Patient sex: F
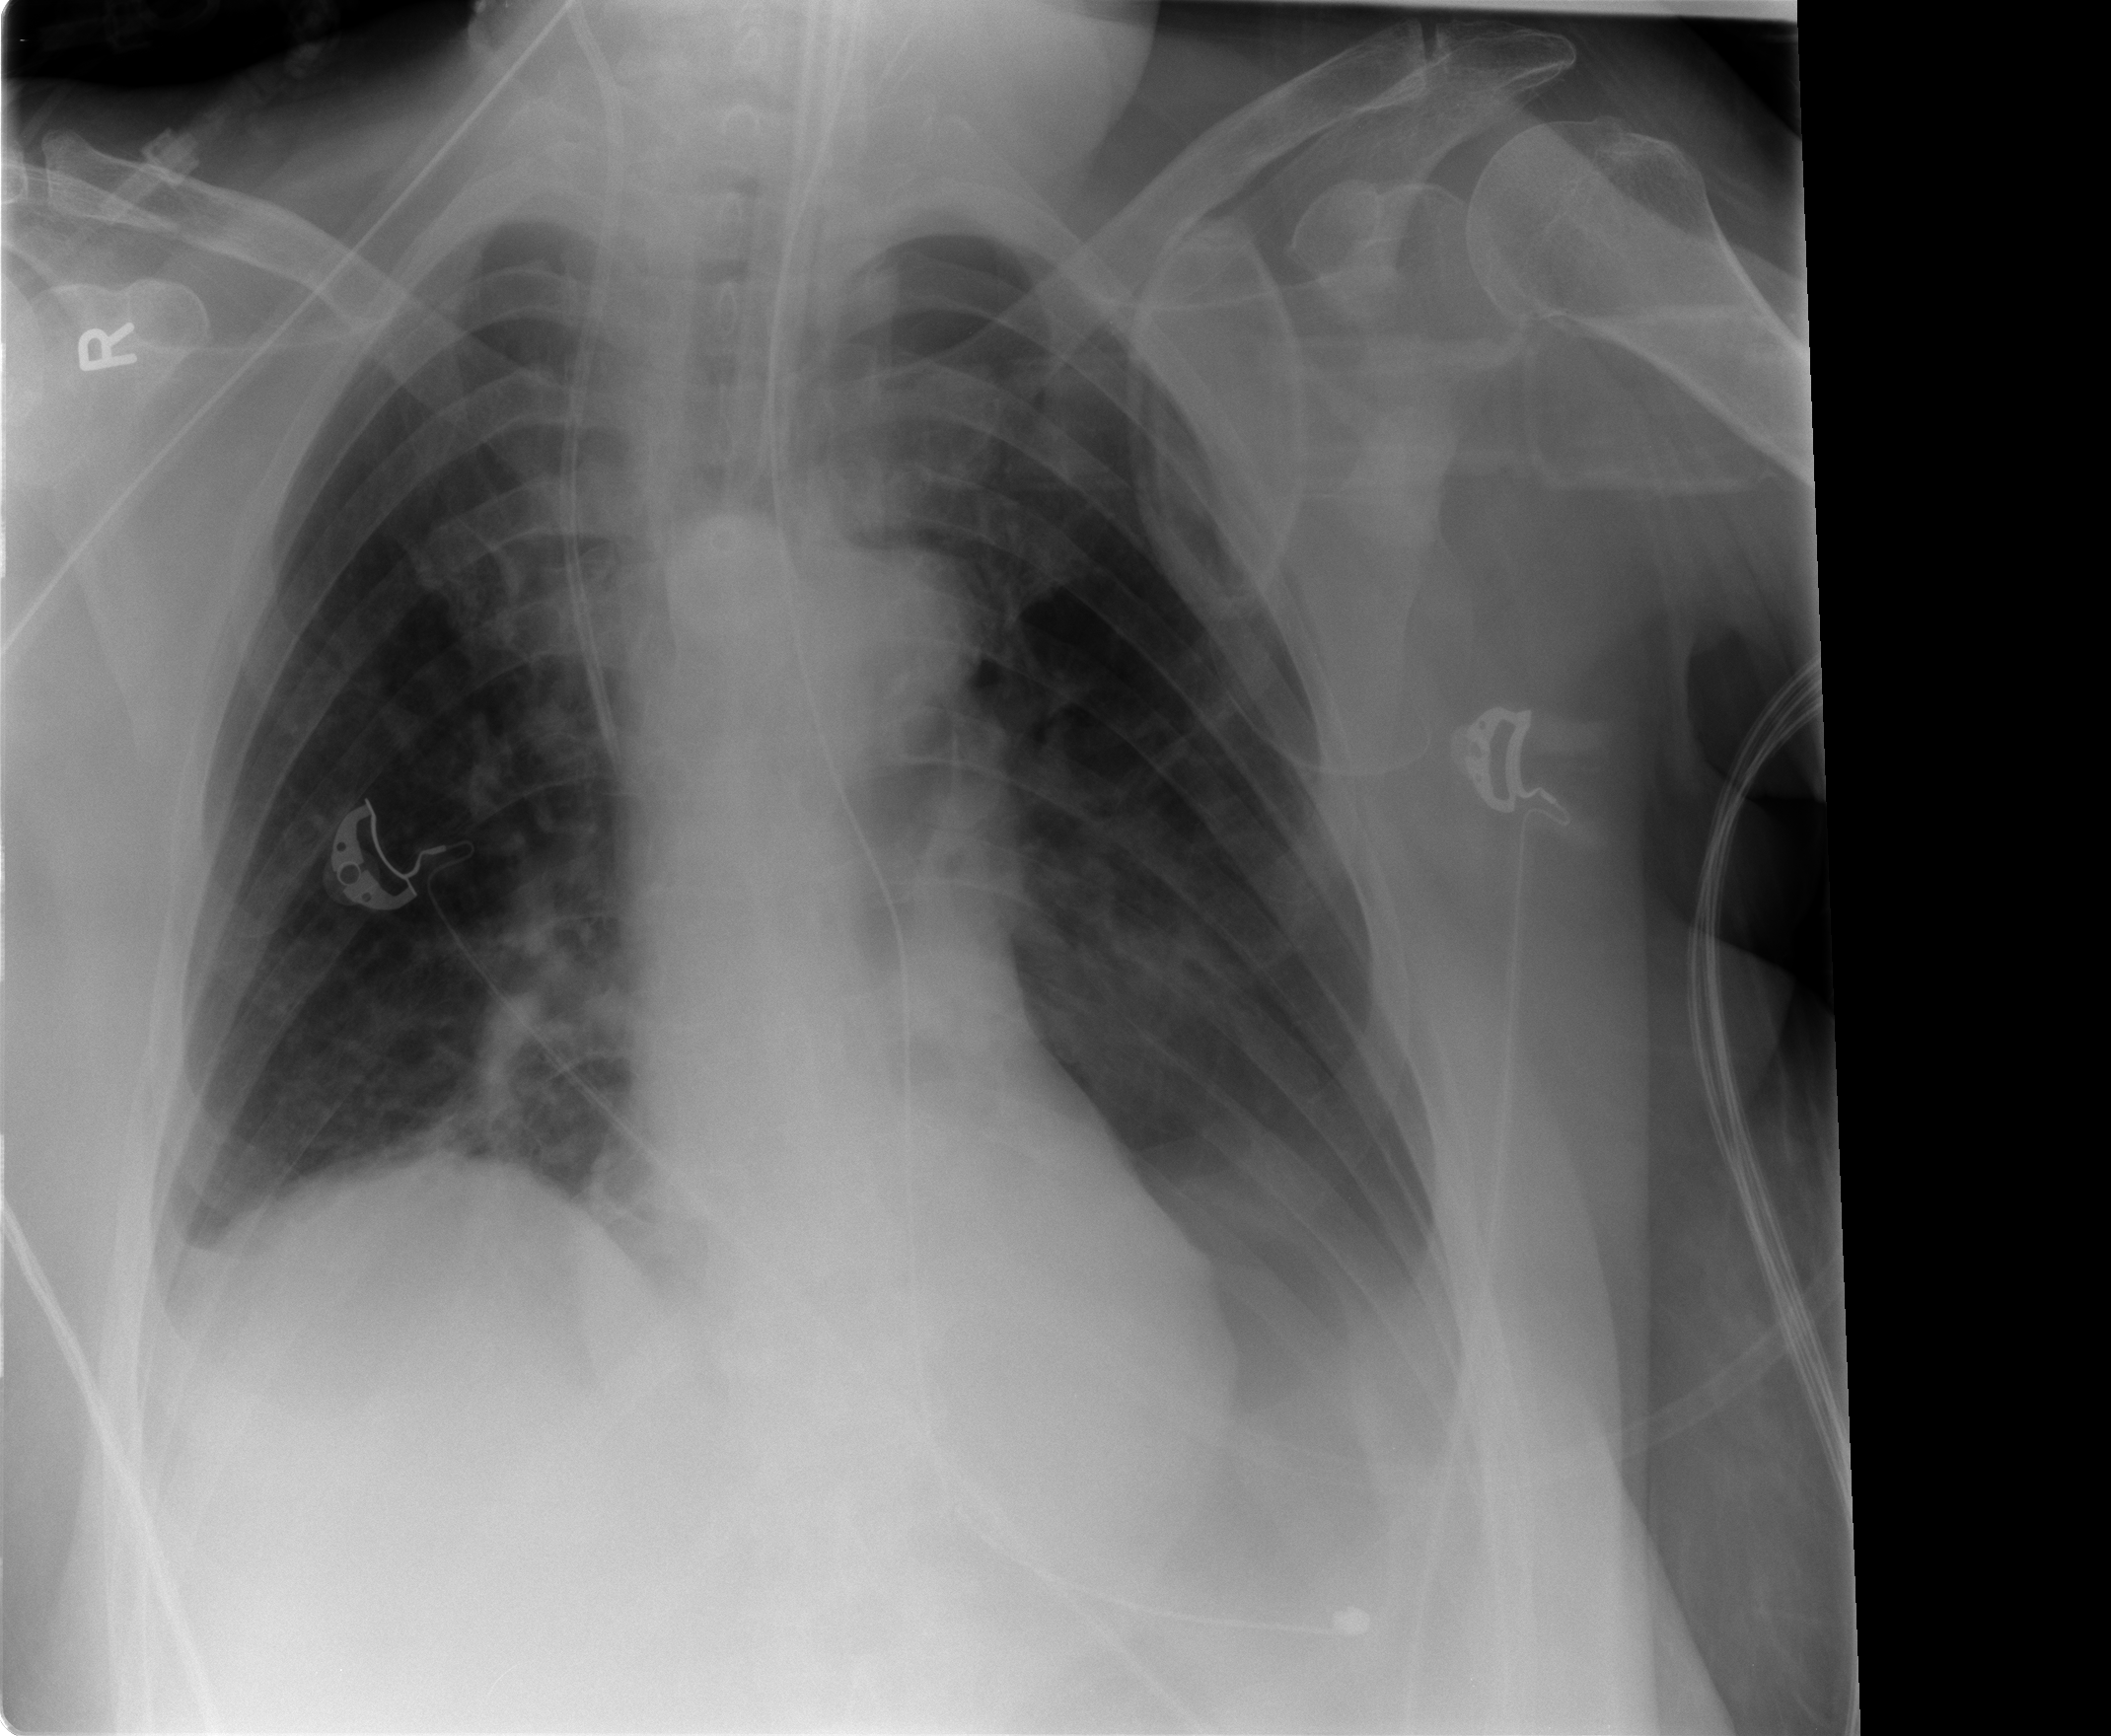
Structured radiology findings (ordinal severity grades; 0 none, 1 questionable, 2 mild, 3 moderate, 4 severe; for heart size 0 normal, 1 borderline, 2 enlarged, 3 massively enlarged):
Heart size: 0
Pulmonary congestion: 0
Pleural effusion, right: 1
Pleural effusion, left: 1
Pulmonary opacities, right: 0
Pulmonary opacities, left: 0
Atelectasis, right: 1
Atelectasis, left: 1